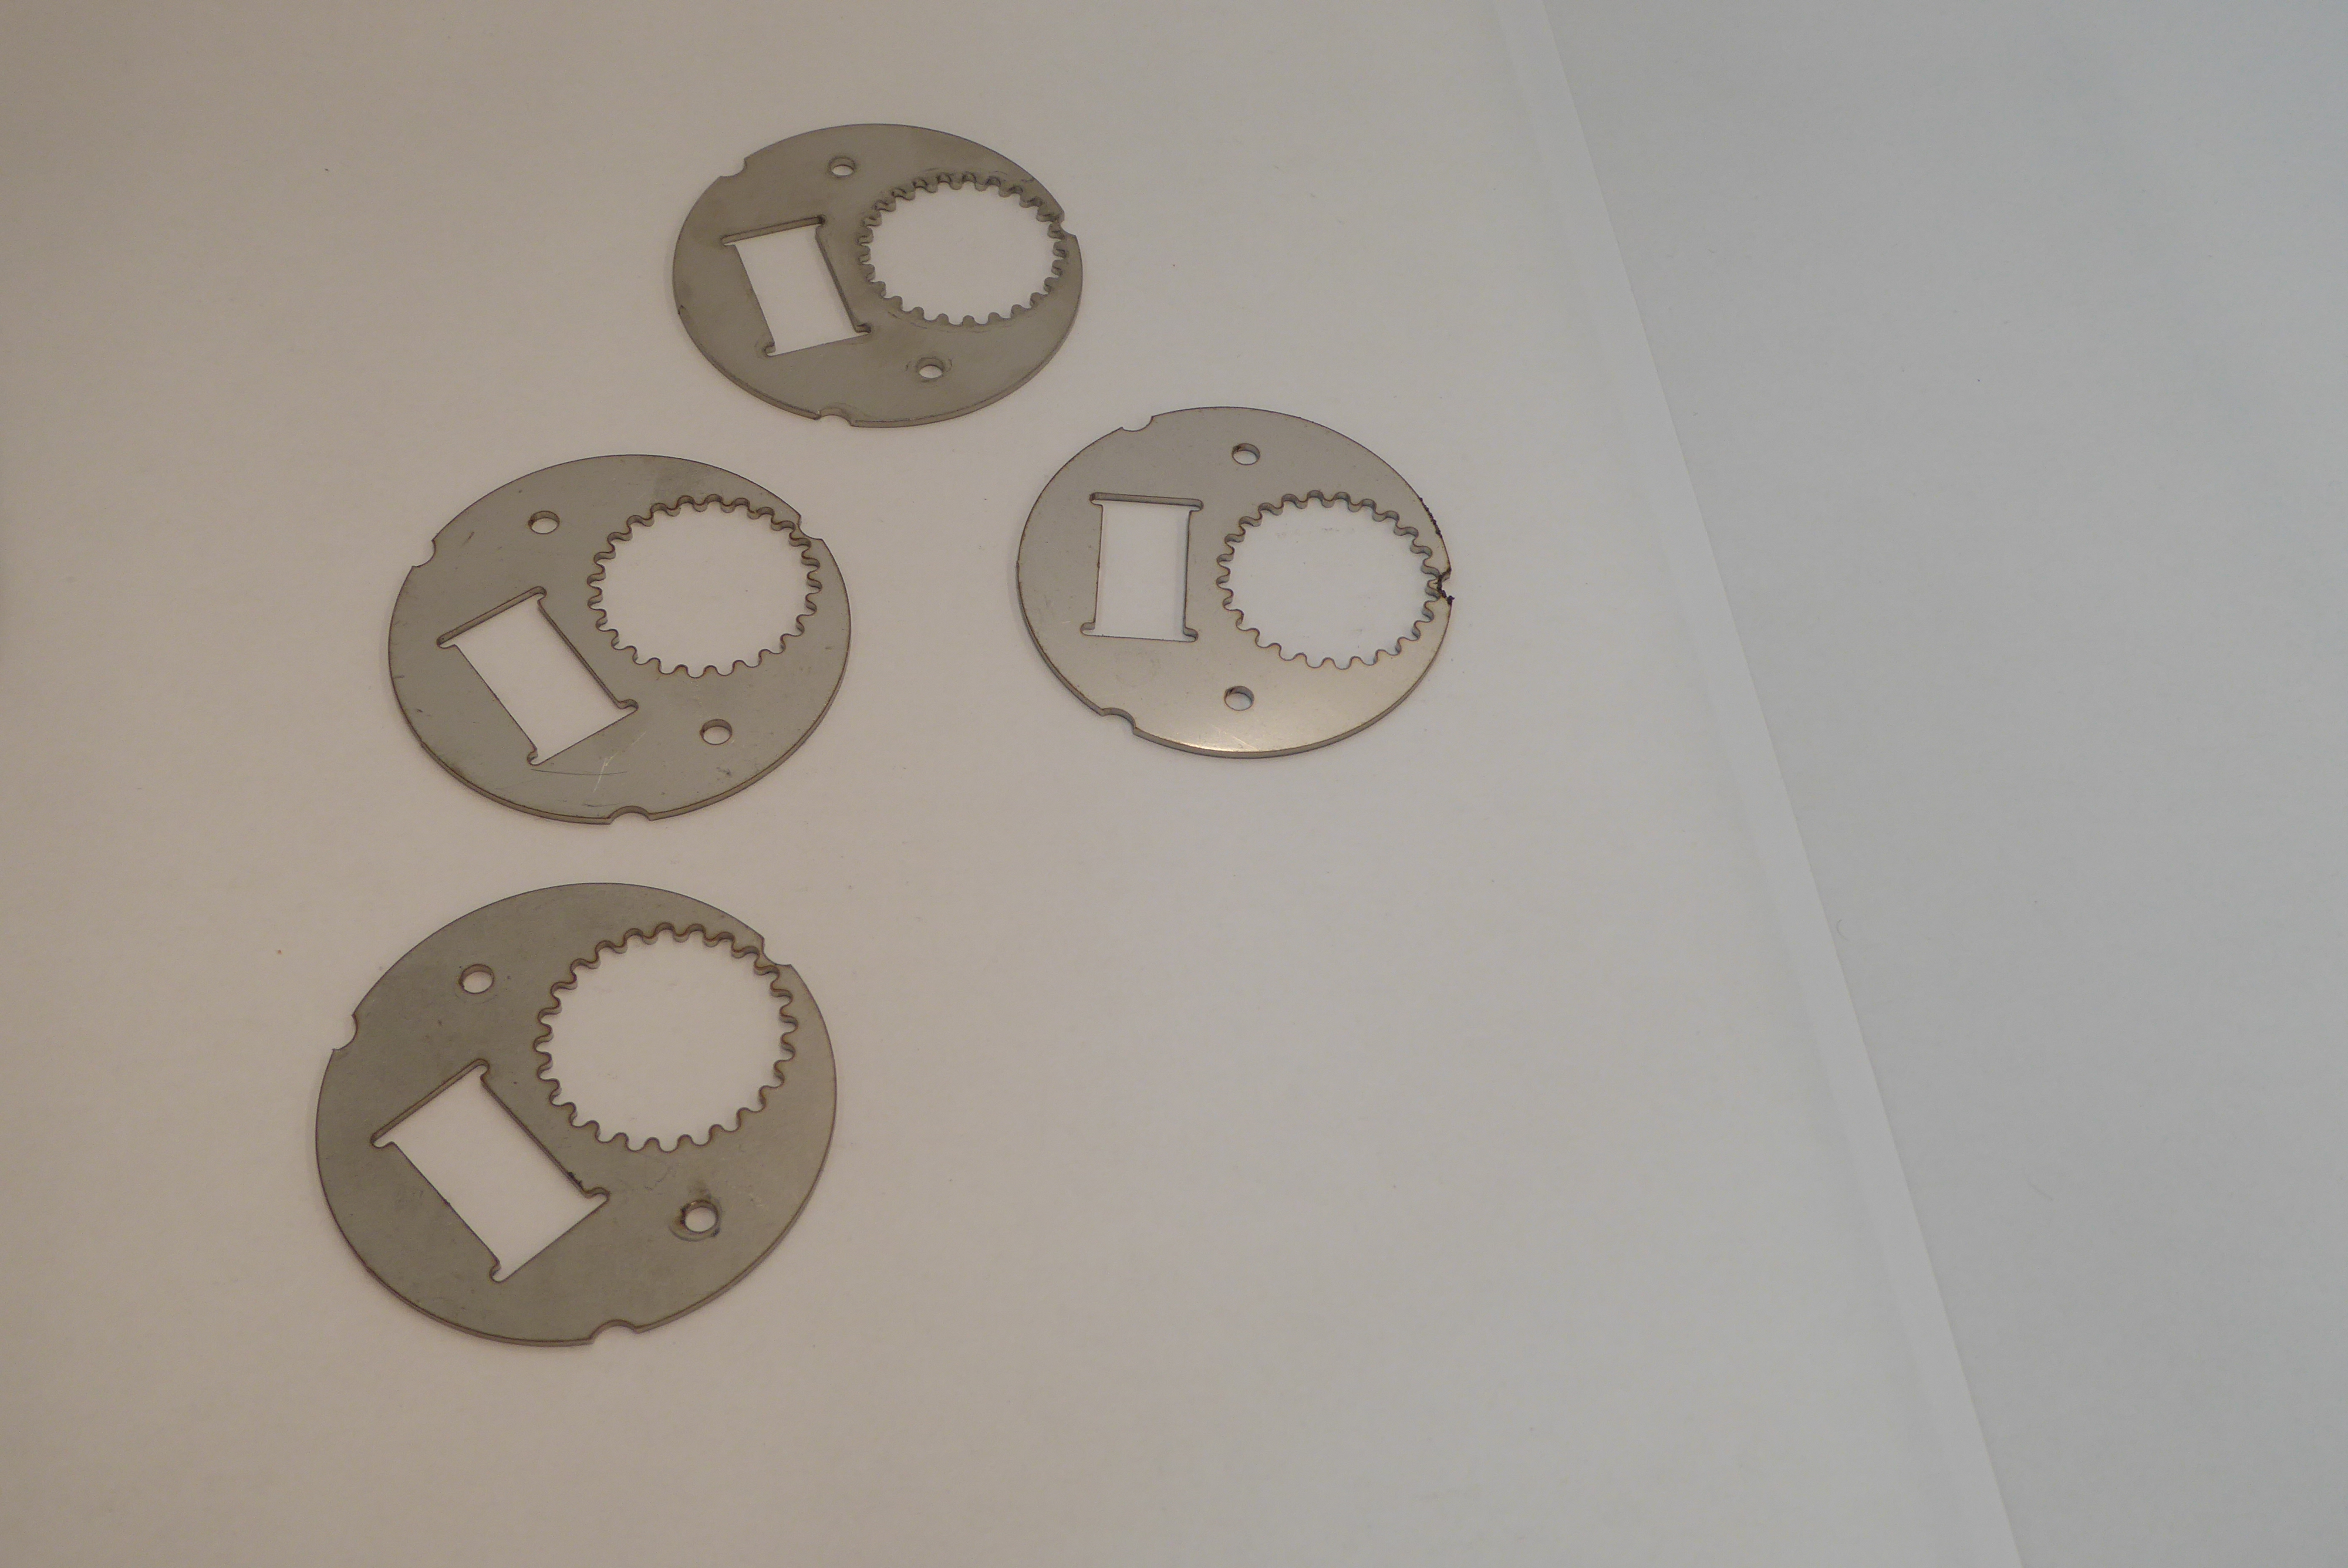
Label: Bottle Opener - Inlay